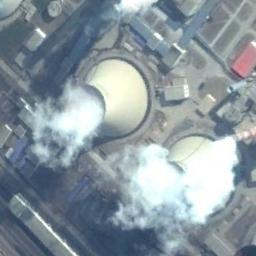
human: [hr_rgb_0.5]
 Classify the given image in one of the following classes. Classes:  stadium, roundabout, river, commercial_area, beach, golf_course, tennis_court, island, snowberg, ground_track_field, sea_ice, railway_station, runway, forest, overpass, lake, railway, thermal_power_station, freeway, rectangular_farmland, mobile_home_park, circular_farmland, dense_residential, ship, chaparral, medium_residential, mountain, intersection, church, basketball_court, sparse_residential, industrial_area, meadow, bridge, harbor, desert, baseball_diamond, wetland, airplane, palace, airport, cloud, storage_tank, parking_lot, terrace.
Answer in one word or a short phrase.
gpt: thermal_power_station